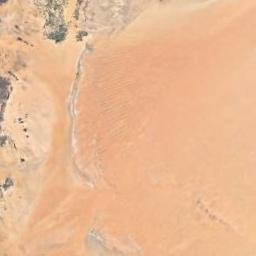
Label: desert